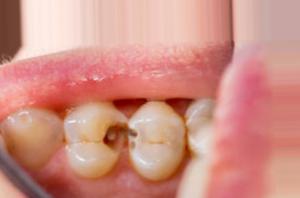
Condition: Caries